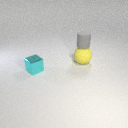
large yellow rubber sphere below small gray rubber cylinder